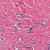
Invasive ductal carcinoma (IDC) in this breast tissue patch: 1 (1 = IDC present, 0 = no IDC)